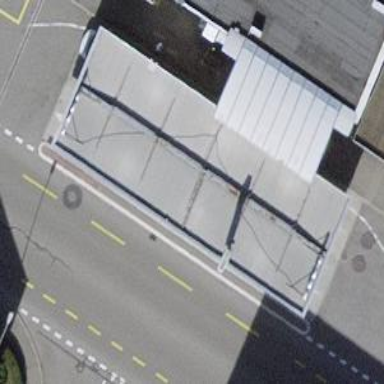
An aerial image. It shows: View of roof of building.